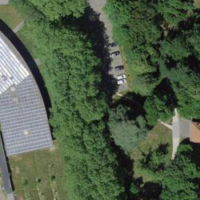
EUNIS habitat code: 53
Species observed at this site:
Impatiens parviflora
Salvia pratensis